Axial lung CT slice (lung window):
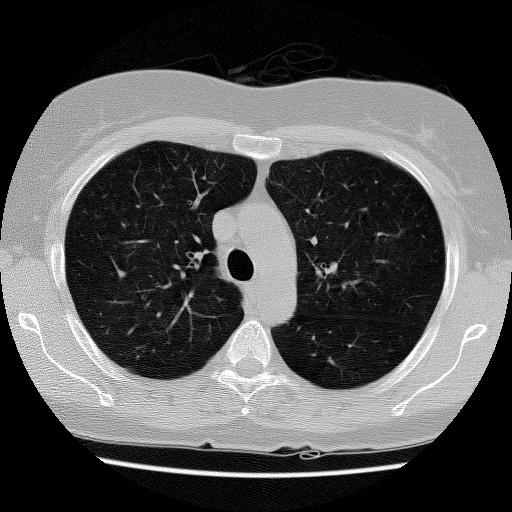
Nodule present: no